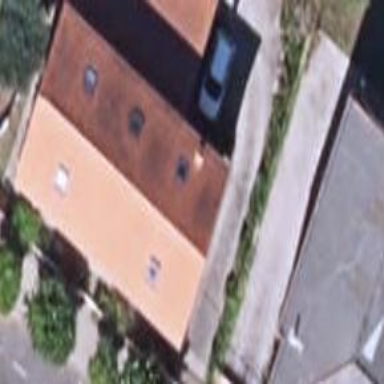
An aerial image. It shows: Simple house.